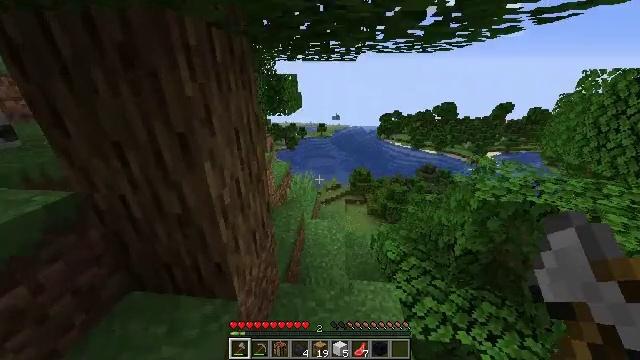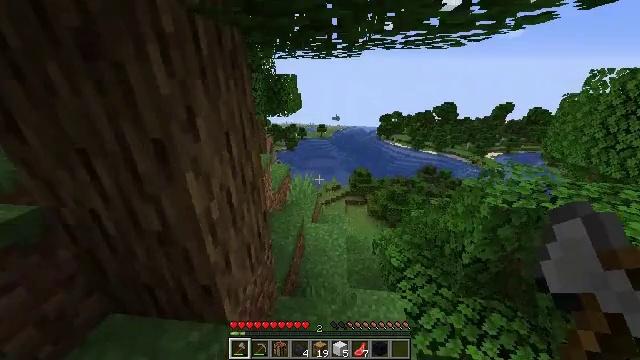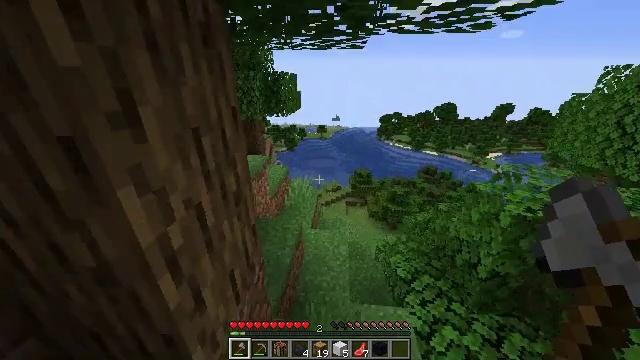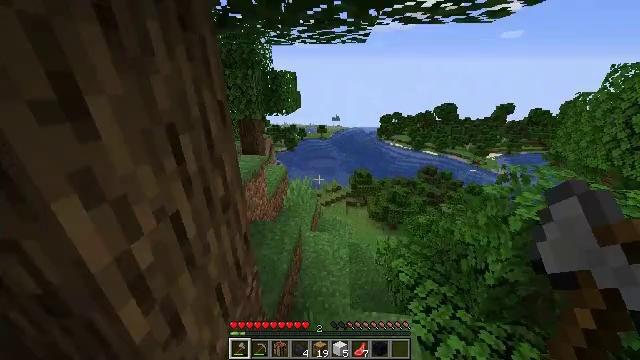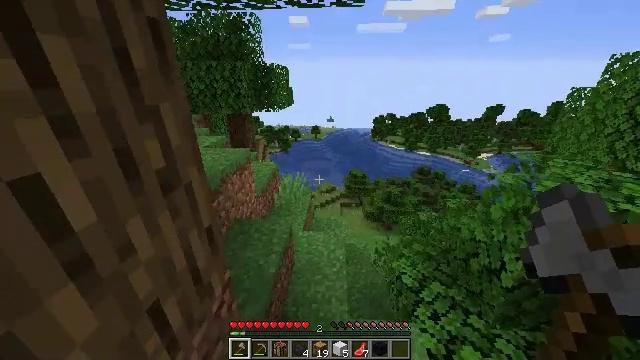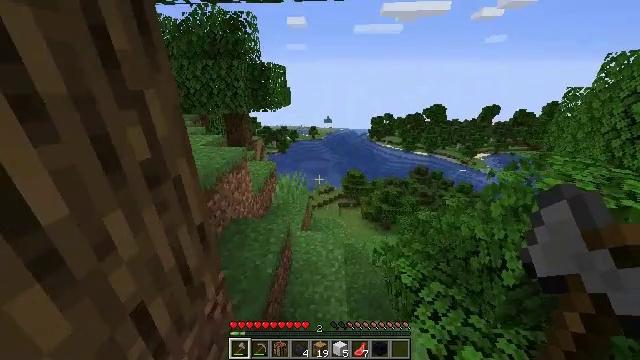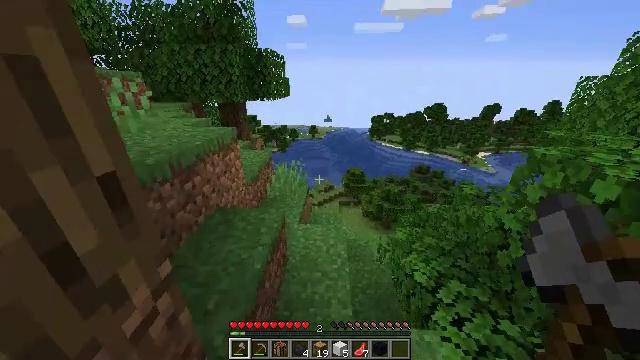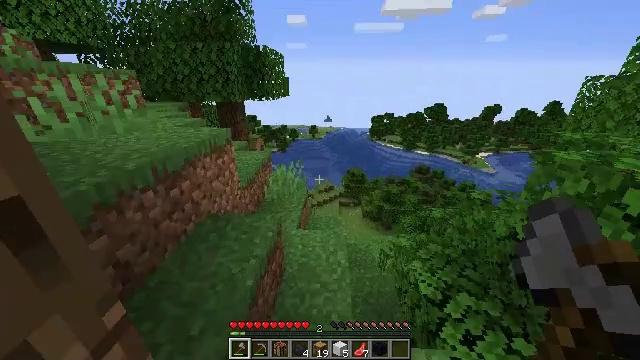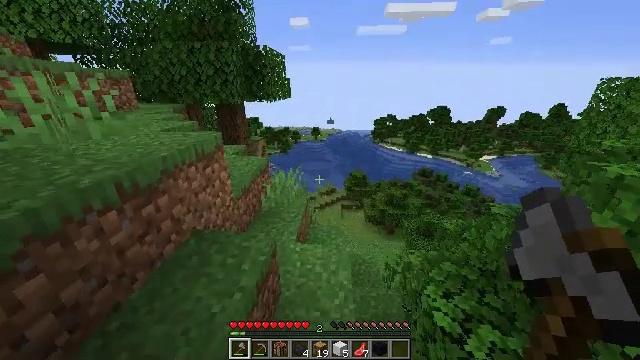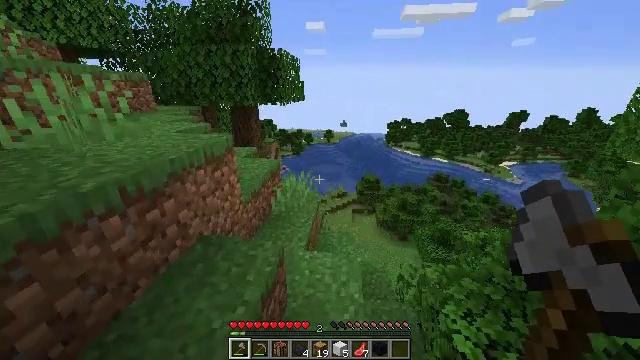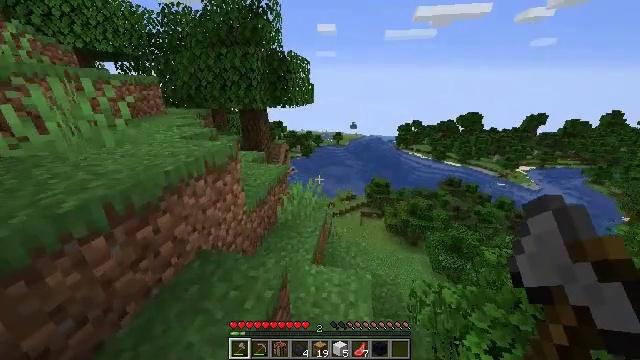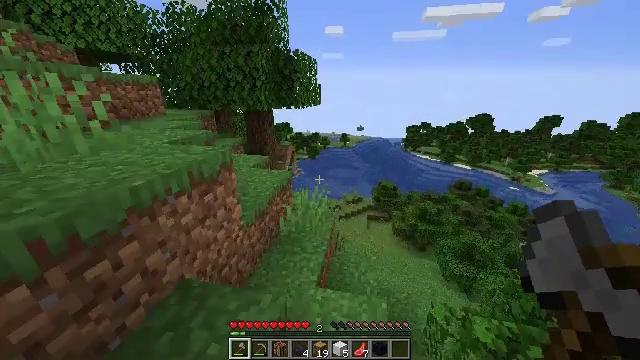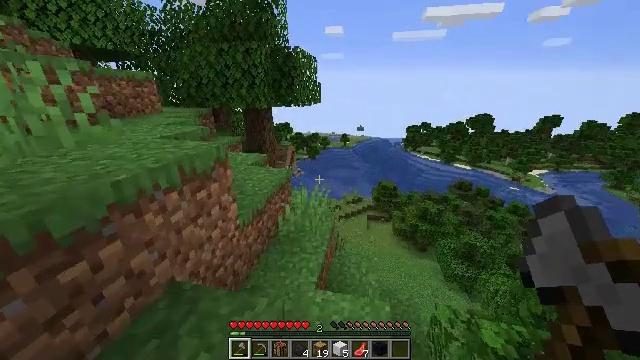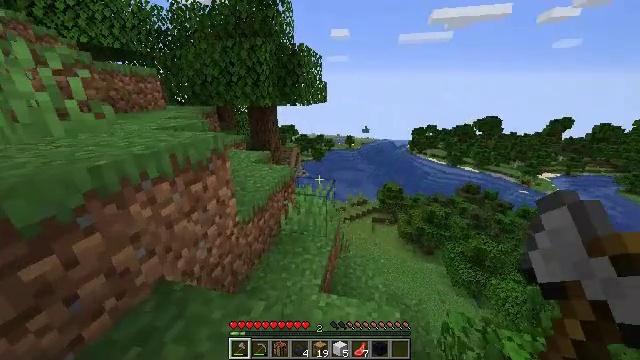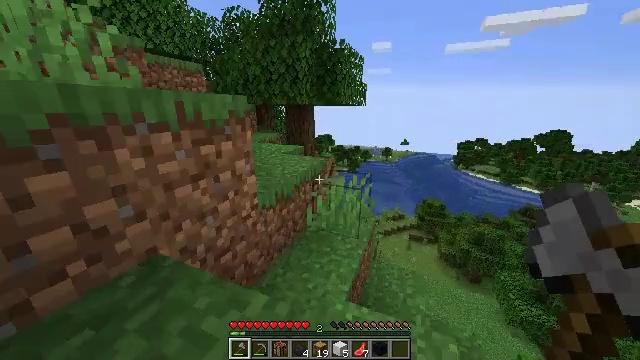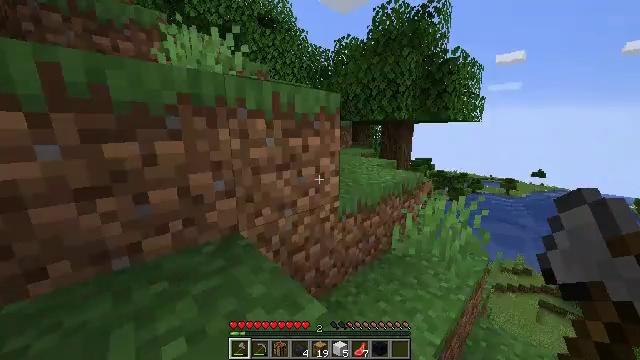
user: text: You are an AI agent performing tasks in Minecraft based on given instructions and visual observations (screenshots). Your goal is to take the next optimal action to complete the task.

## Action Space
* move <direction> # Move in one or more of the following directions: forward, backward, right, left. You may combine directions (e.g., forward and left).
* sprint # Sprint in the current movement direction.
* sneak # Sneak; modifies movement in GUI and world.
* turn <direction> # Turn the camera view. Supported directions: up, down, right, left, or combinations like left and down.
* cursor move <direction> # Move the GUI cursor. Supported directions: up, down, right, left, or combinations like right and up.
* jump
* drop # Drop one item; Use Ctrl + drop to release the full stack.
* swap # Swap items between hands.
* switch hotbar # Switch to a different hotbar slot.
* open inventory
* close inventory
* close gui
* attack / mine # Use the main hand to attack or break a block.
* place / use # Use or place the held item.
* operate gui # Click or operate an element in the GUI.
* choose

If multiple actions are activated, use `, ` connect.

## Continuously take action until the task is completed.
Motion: motion action
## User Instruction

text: Mine the bookshelf to gather resources.
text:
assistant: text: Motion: move forward, sprint
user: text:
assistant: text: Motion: move forward, sprint
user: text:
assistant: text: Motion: move forward, sprint
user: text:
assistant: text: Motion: move forward, sprint, turn right
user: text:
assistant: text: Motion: move forward, sprint
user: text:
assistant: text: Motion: move forward, sprint
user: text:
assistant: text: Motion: move forward, sprint
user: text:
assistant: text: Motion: move forward, sprint
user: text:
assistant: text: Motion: move forward, sprint, turn left
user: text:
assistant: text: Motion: move forward, sprint, turn left
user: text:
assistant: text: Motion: move forward, sprint, turn left
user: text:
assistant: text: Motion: move forward, sprint
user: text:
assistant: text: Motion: move forward, sprint, turn left
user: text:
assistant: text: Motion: move forward, sprint, turn left and up
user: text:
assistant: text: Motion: move forward, sprint, turn left and up
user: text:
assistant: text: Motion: move forward, sprint, turn left and up, jump
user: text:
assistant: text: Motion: move forward, sprint, turn left and up, jump
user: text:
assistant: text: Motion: move forward, sprint, jump
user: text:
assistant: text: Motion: move forward, sprint, jump
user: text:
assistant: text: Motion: move forward, sprint, jump
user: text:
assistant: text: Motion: move forward, sprint, jump
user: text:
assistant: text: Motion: move forward, sprint, jump
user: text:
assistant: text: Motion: move forward, sprint, jump
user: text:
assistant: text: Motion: move forward, sprint, jump
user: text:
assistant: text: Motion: move forward, sprint, jump
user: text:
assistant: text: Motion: move forward, sprint, jump
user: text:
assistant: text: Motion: move forward, sprint, turn left and up, jump
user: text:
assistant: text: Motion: move forward, sprint, turn left and up, jump
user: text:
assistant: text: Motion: move forward, sprint, turn left and up, jump
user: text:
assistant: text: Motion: move forward, sprint, turn left and up, jump